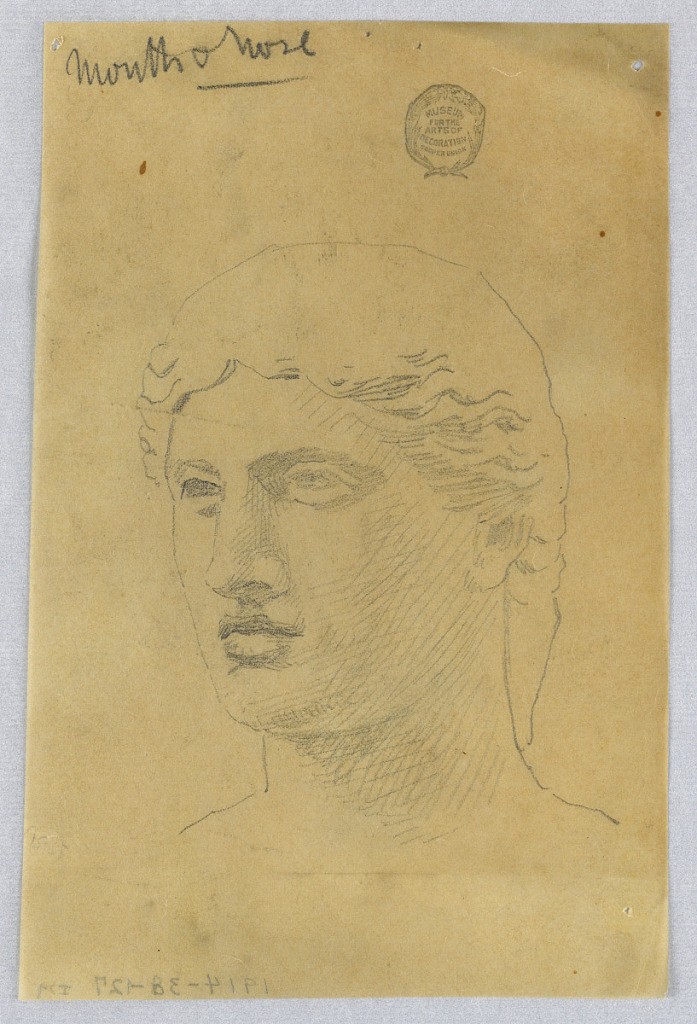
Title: Sketch of Youth's Head
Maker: Francis Augustus Lathrop, American, 1849–1909
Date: ca. 1895
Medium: Graphite on tracing paper
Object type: Drawing
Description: Head of a youth facing slightly to the left.